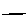
Label: line